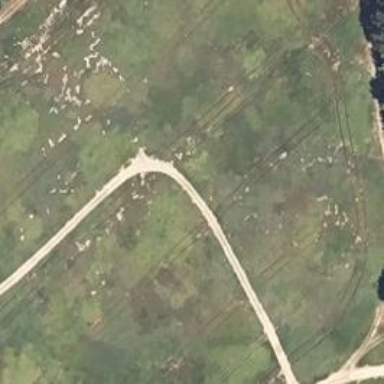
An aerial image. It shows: Agricultural track road.